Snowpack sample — Loveland Pass, Silver Plume, Colorado, USA (2/11/26, 12:00 PM MST)
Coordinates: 39.663, -105.886
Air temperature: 35 °F
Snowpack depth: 82 cm
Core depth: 30 cm
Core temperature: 23 °F
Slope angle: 13°, slope face: 12°
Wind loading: high
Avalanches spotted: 1
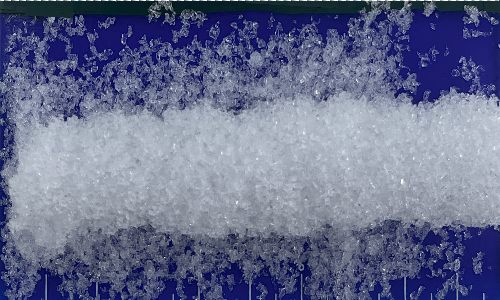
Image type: core
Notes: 1 small avalanche spotted on the north side of the bowl, lots of wind loading